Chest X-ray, AP view. Patient: 49 years old, sex M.
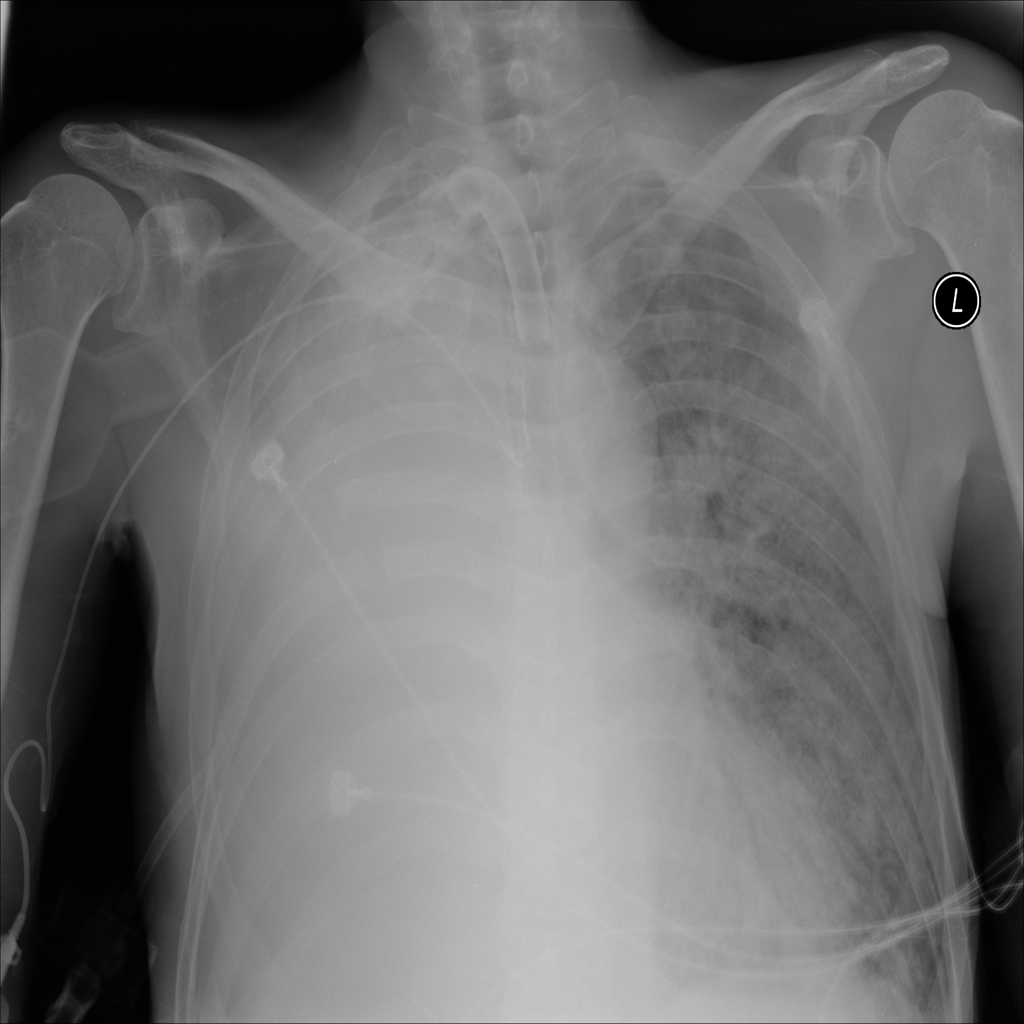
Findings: Infiltration, Nodule